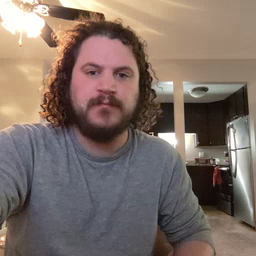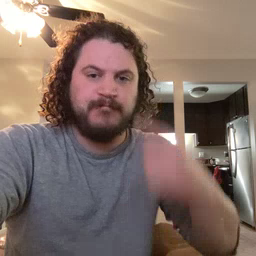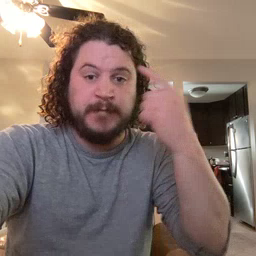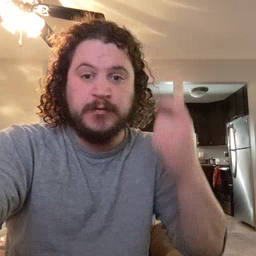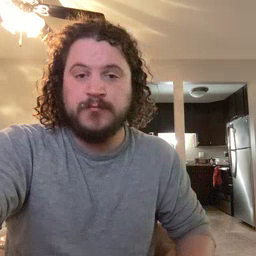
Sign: because